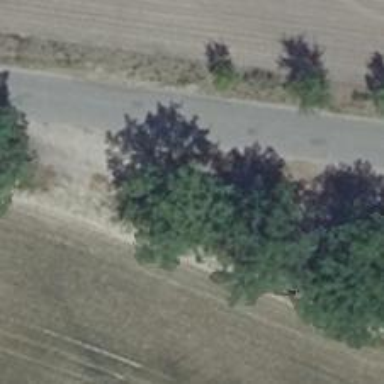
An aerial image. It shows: Dirt track road with grade 4 track type.